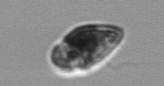
Label: Amphidinium